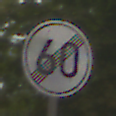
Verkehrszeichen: EndeGeschwindigkeit60
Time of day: MorningAfternoon
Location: Outdoor (Urban)
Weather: Overcast
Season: NotSpecified
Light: Natural